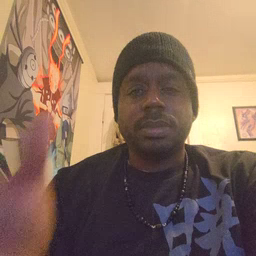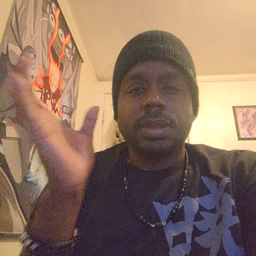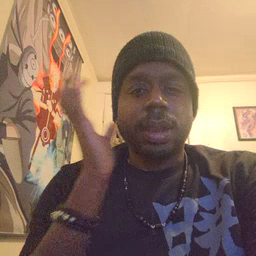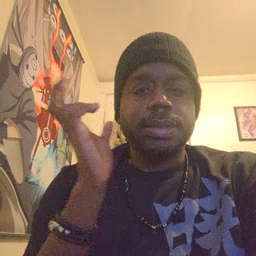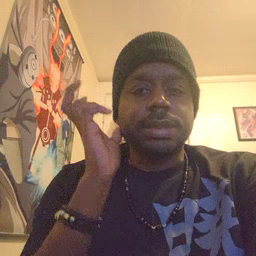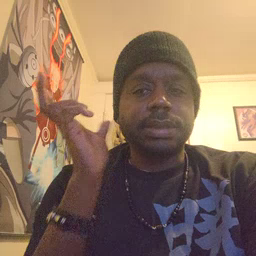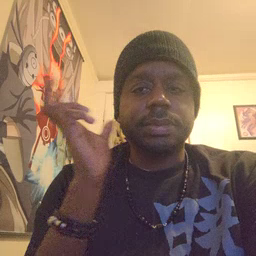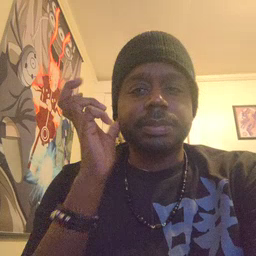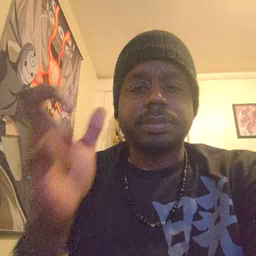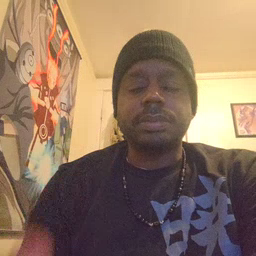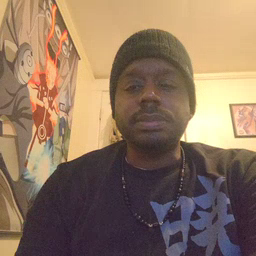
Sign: listen